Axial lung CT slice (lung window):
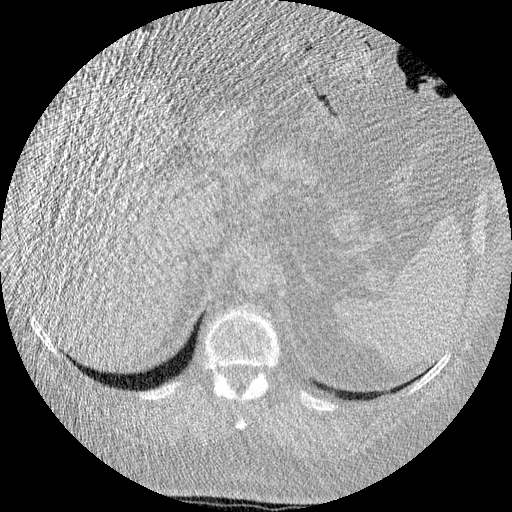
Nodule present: no